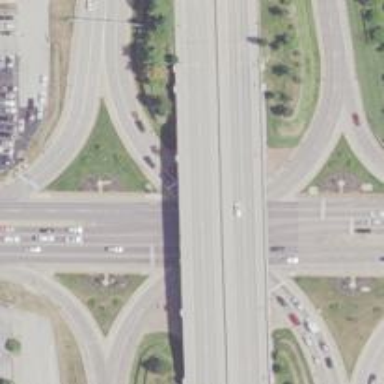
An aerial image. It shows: Trunk link highway.